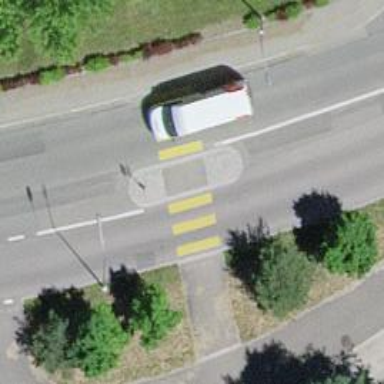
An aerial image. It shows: Zebra crossing with pedestrian island.